Current action and preconditions to check: trajectory_clear

Your task: For each precondition in the list above, predict whether it will hold at this action.

Consider the current scene as observed from the mobile robot's camera, and analyze the predicted future states of all dynamic agents (e.g., people, animals, vehicles, or any moving entities) within the NEXT SECOND.

IMPORTANT: Only answer "very likely" if you are absolutely certain—based on strong, clear evidence—that a dynamic agent will violate the precondition in the predicted future state. Do NOT answer "very likely" for unlikely, ambiguous, or low-probability risks.

Ask yourself for each precondition: Is there a high probability, with clear and convincing evidence, that the predicted future states of any dynamic agent will interfere with the predicted future state of the currently executing action within the NEXT SECOND, causing that precondition to fail?

Assess the risk level based on these predictions. Use "likely" or "very likely" if motions create a clear risk of interference.

Use "neutral" or "improbable" if agents are nearby but their predicted paths are clearly diverging or non-conflicting.

Failure Risk Categories: "very improbable", "improbable", "neutral", "likely", "very likely"

Answer Format: Output ONLY the probability_of_failure value from these categories: "very improbable", "improbable", "neutral", "likely", "very likely"

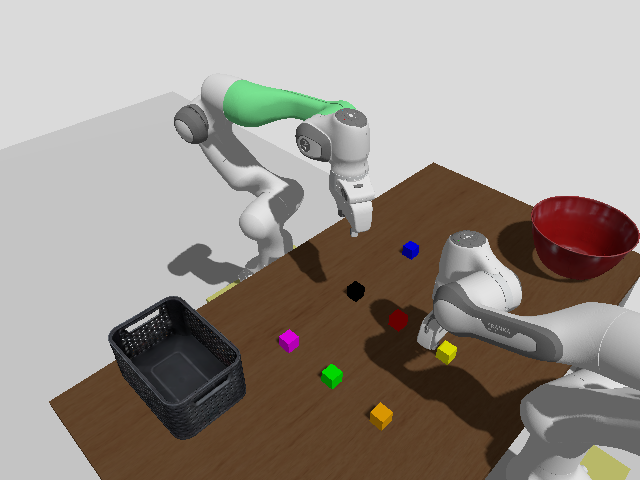

Answer: very improbable